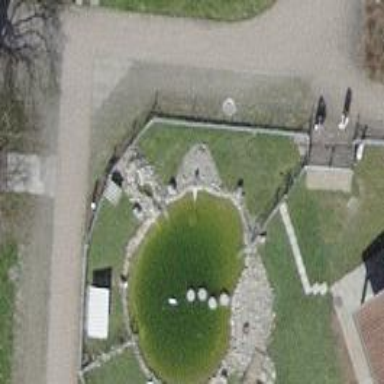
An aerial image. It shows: Pond with natural water.